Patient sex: M
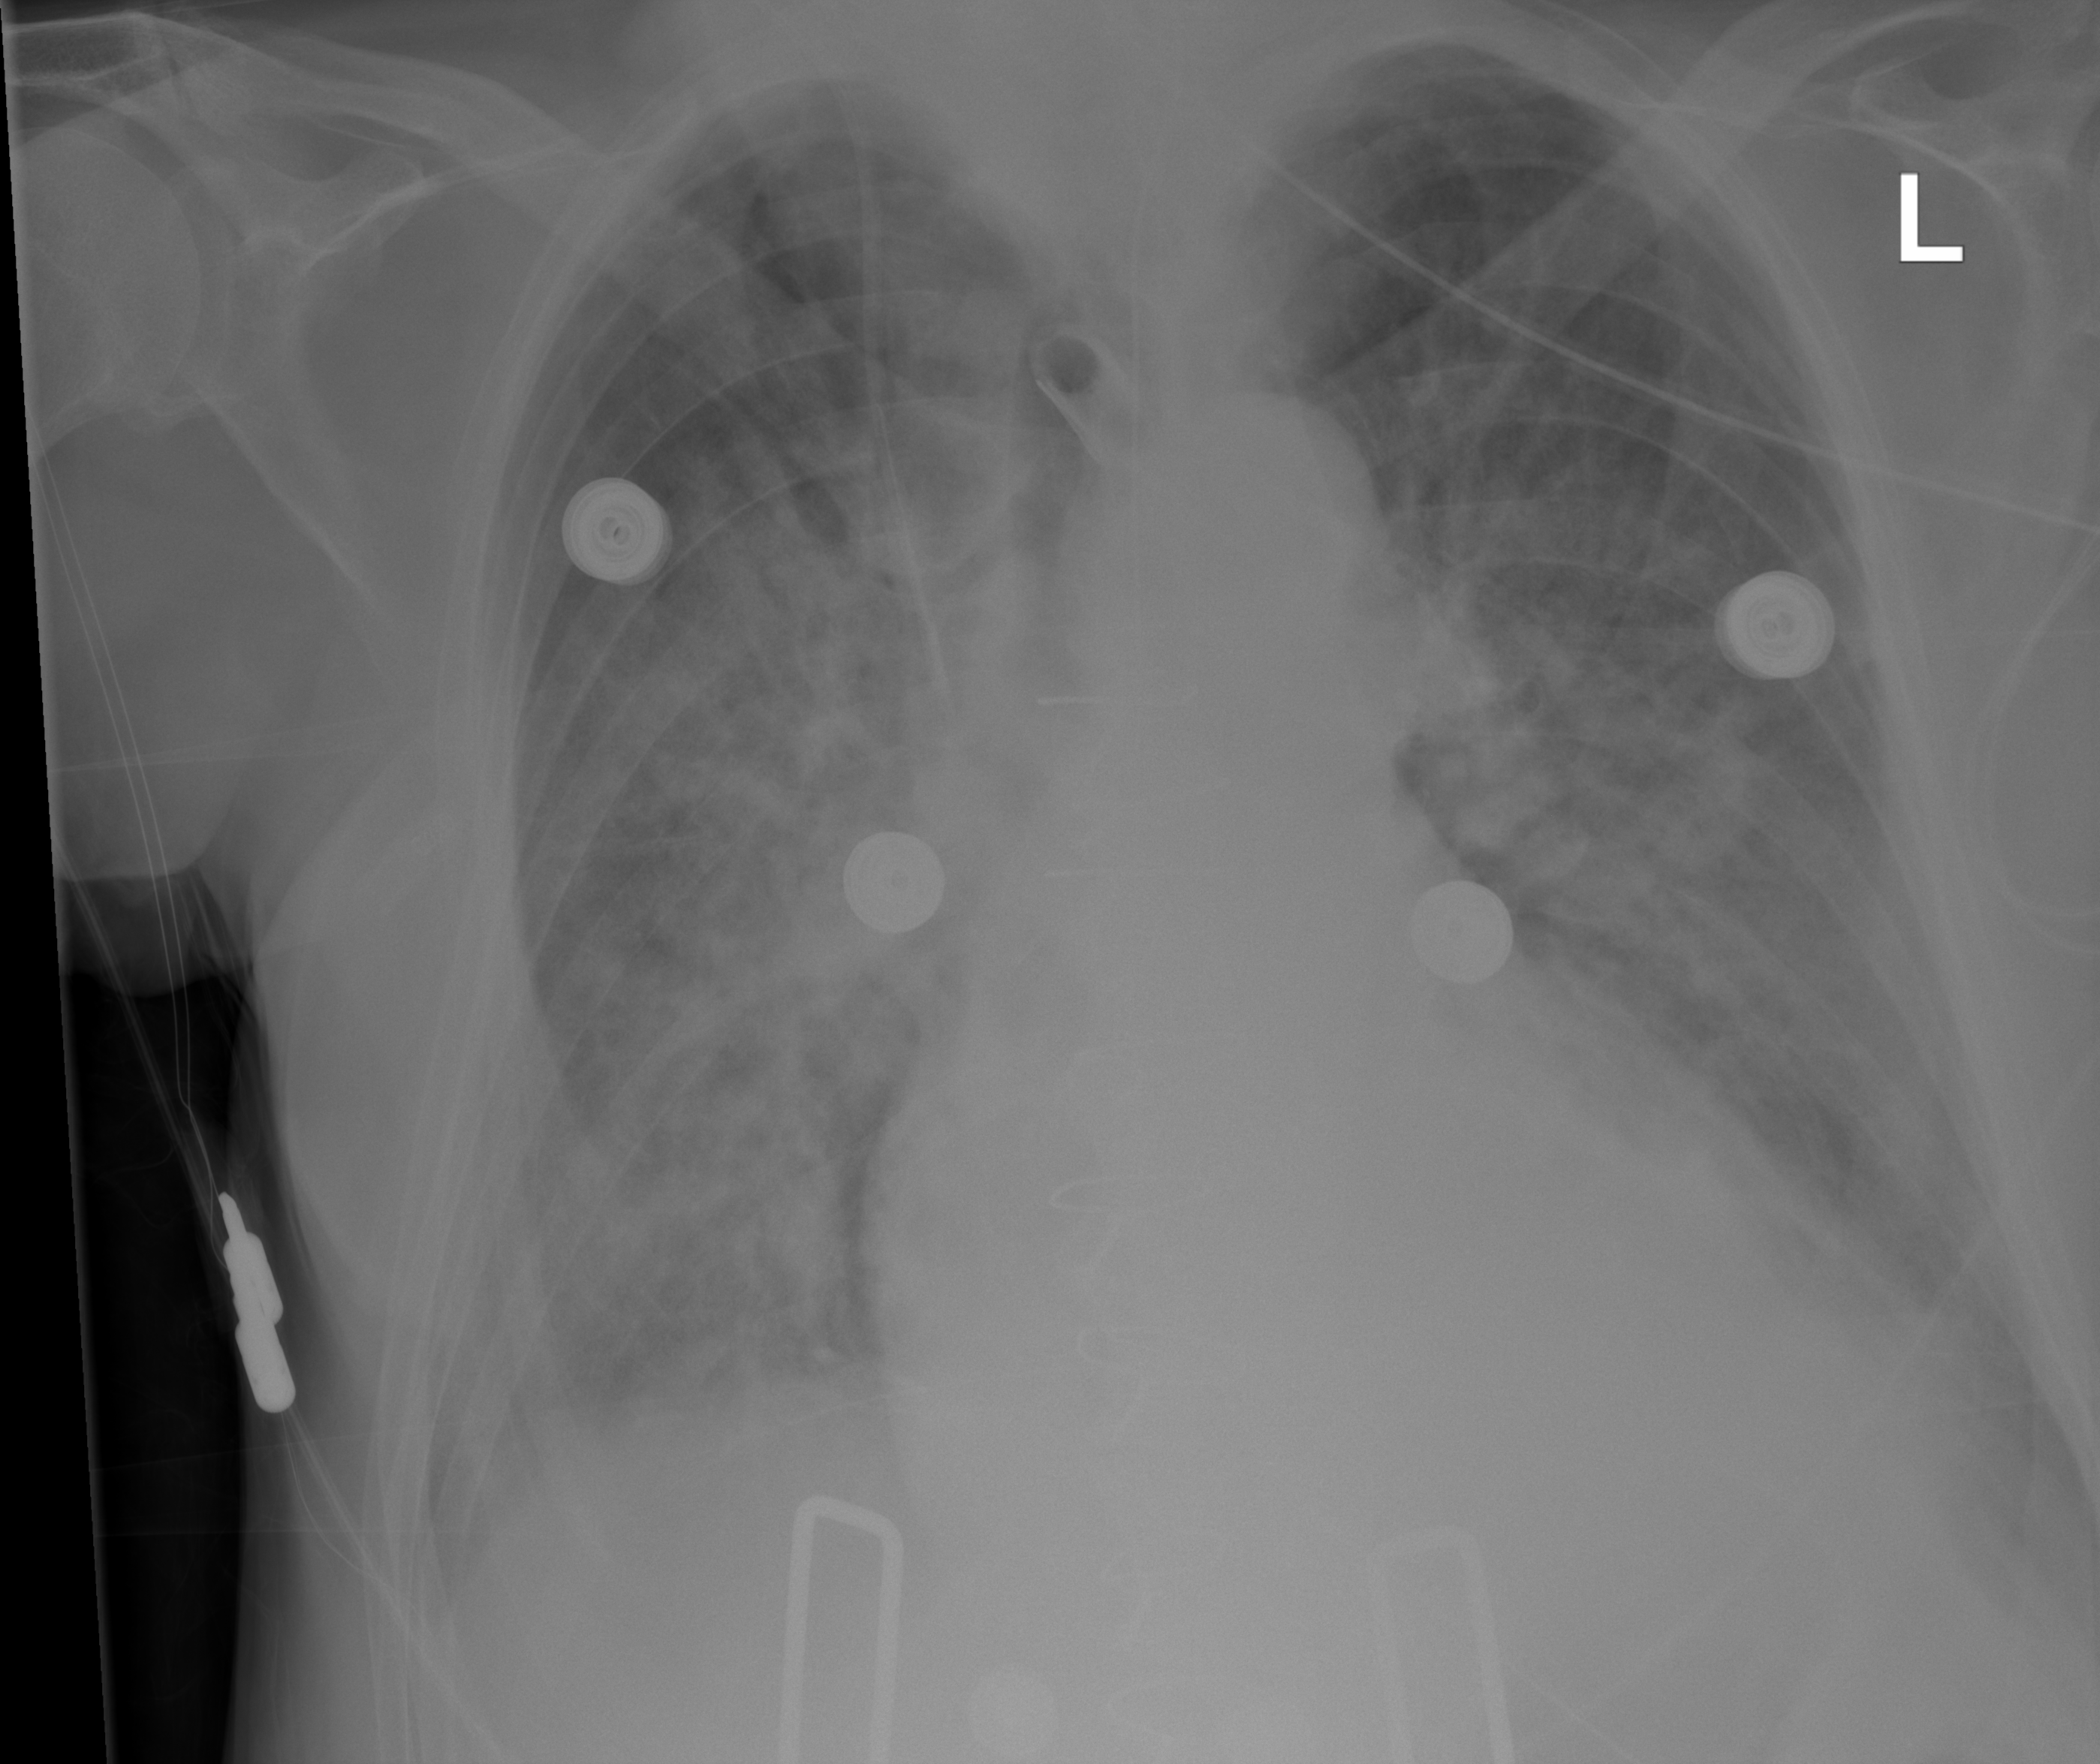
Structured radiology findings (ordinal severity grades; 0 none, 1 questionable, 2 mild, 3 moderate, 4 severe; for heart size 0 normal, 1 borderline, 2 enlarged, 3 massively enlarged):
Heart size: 2
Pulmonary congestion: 3
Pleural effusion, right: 2
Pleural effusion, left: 2
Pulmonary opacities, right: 3
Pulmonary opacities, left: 3
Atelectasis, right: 1
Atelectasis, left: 1